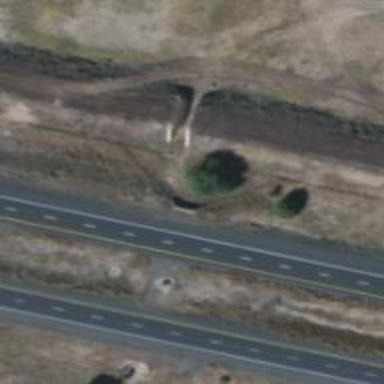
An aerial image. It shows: Passage through tunnel.